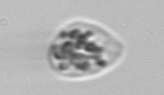
Label: Amoeba